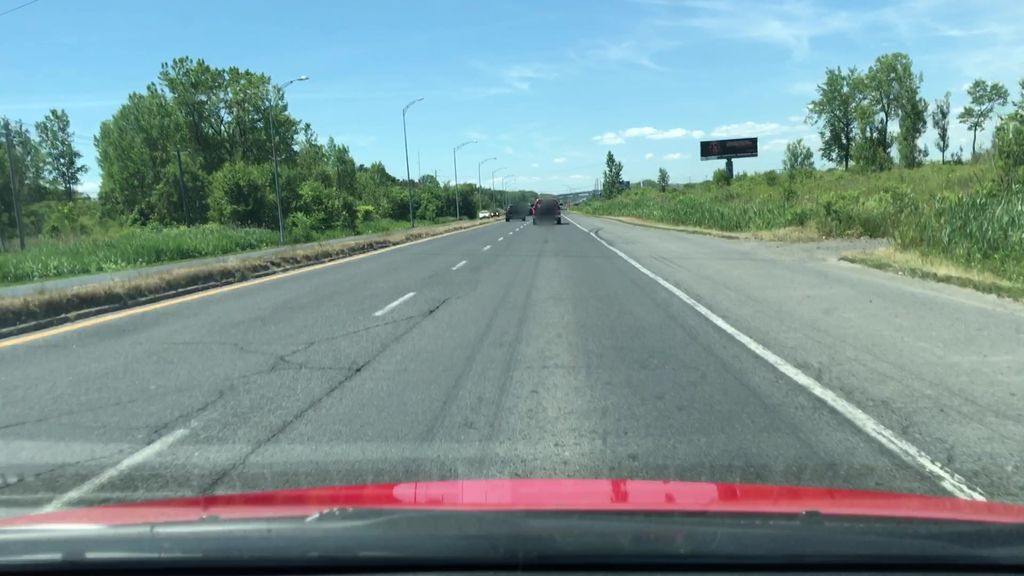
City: montreal